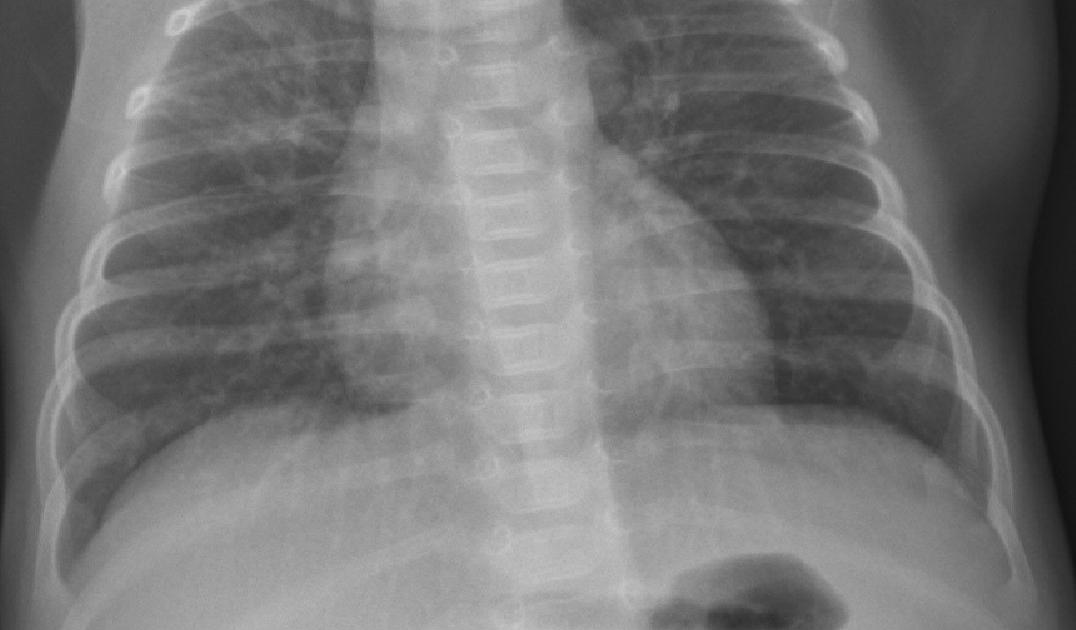
Diagnosis: PNEUMONIA